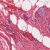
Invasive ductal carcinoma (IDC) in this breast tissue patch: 0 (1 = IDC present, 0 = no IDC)